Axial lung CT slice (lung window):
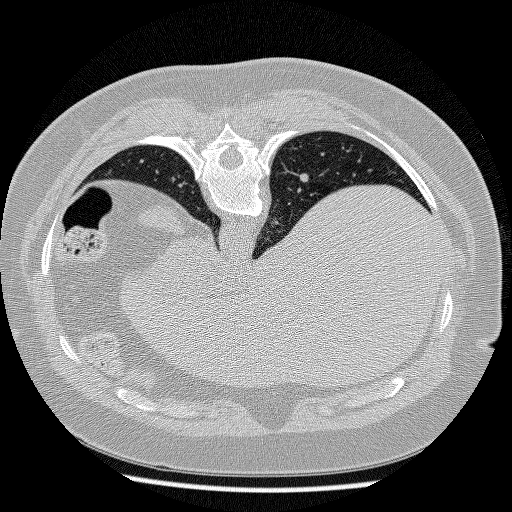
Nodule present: no